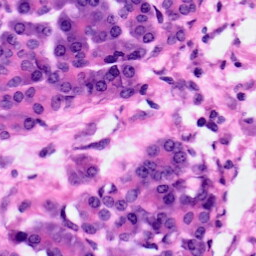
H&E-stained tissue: Pancreatic